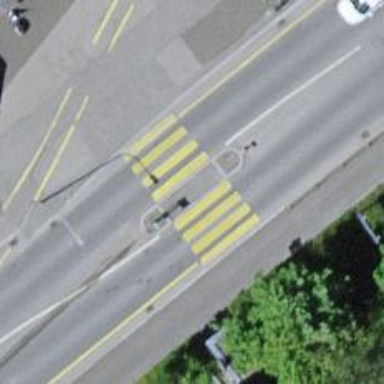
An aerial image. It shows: Uncontrolled road crossing with pedestrian island.